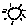
Label: sun